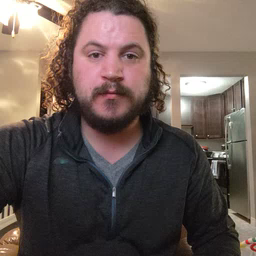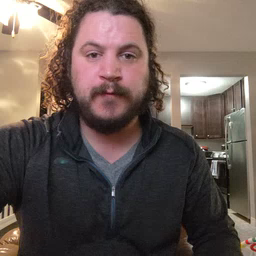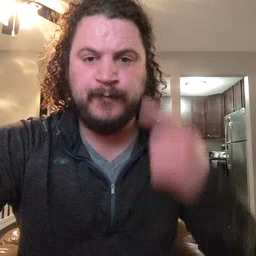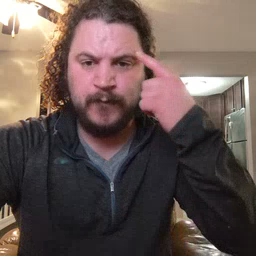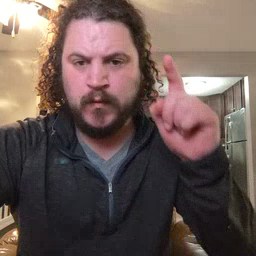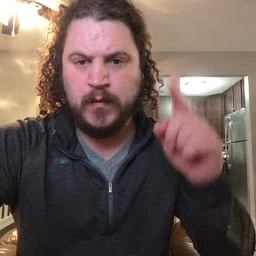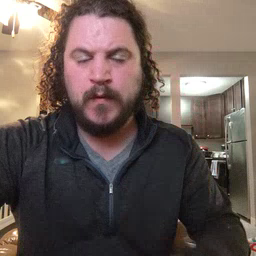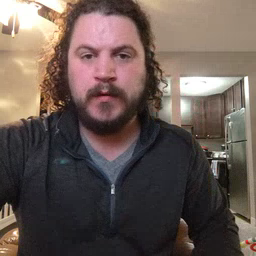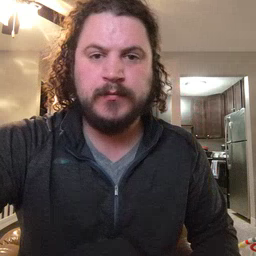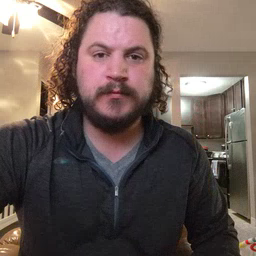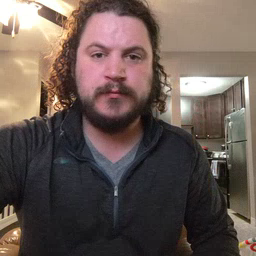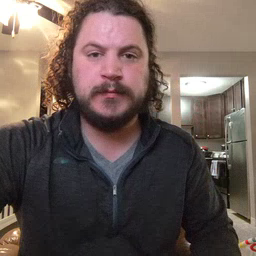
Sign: for